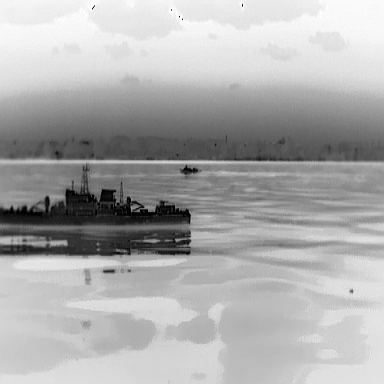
There are two warships in the infrared image.